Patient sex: F
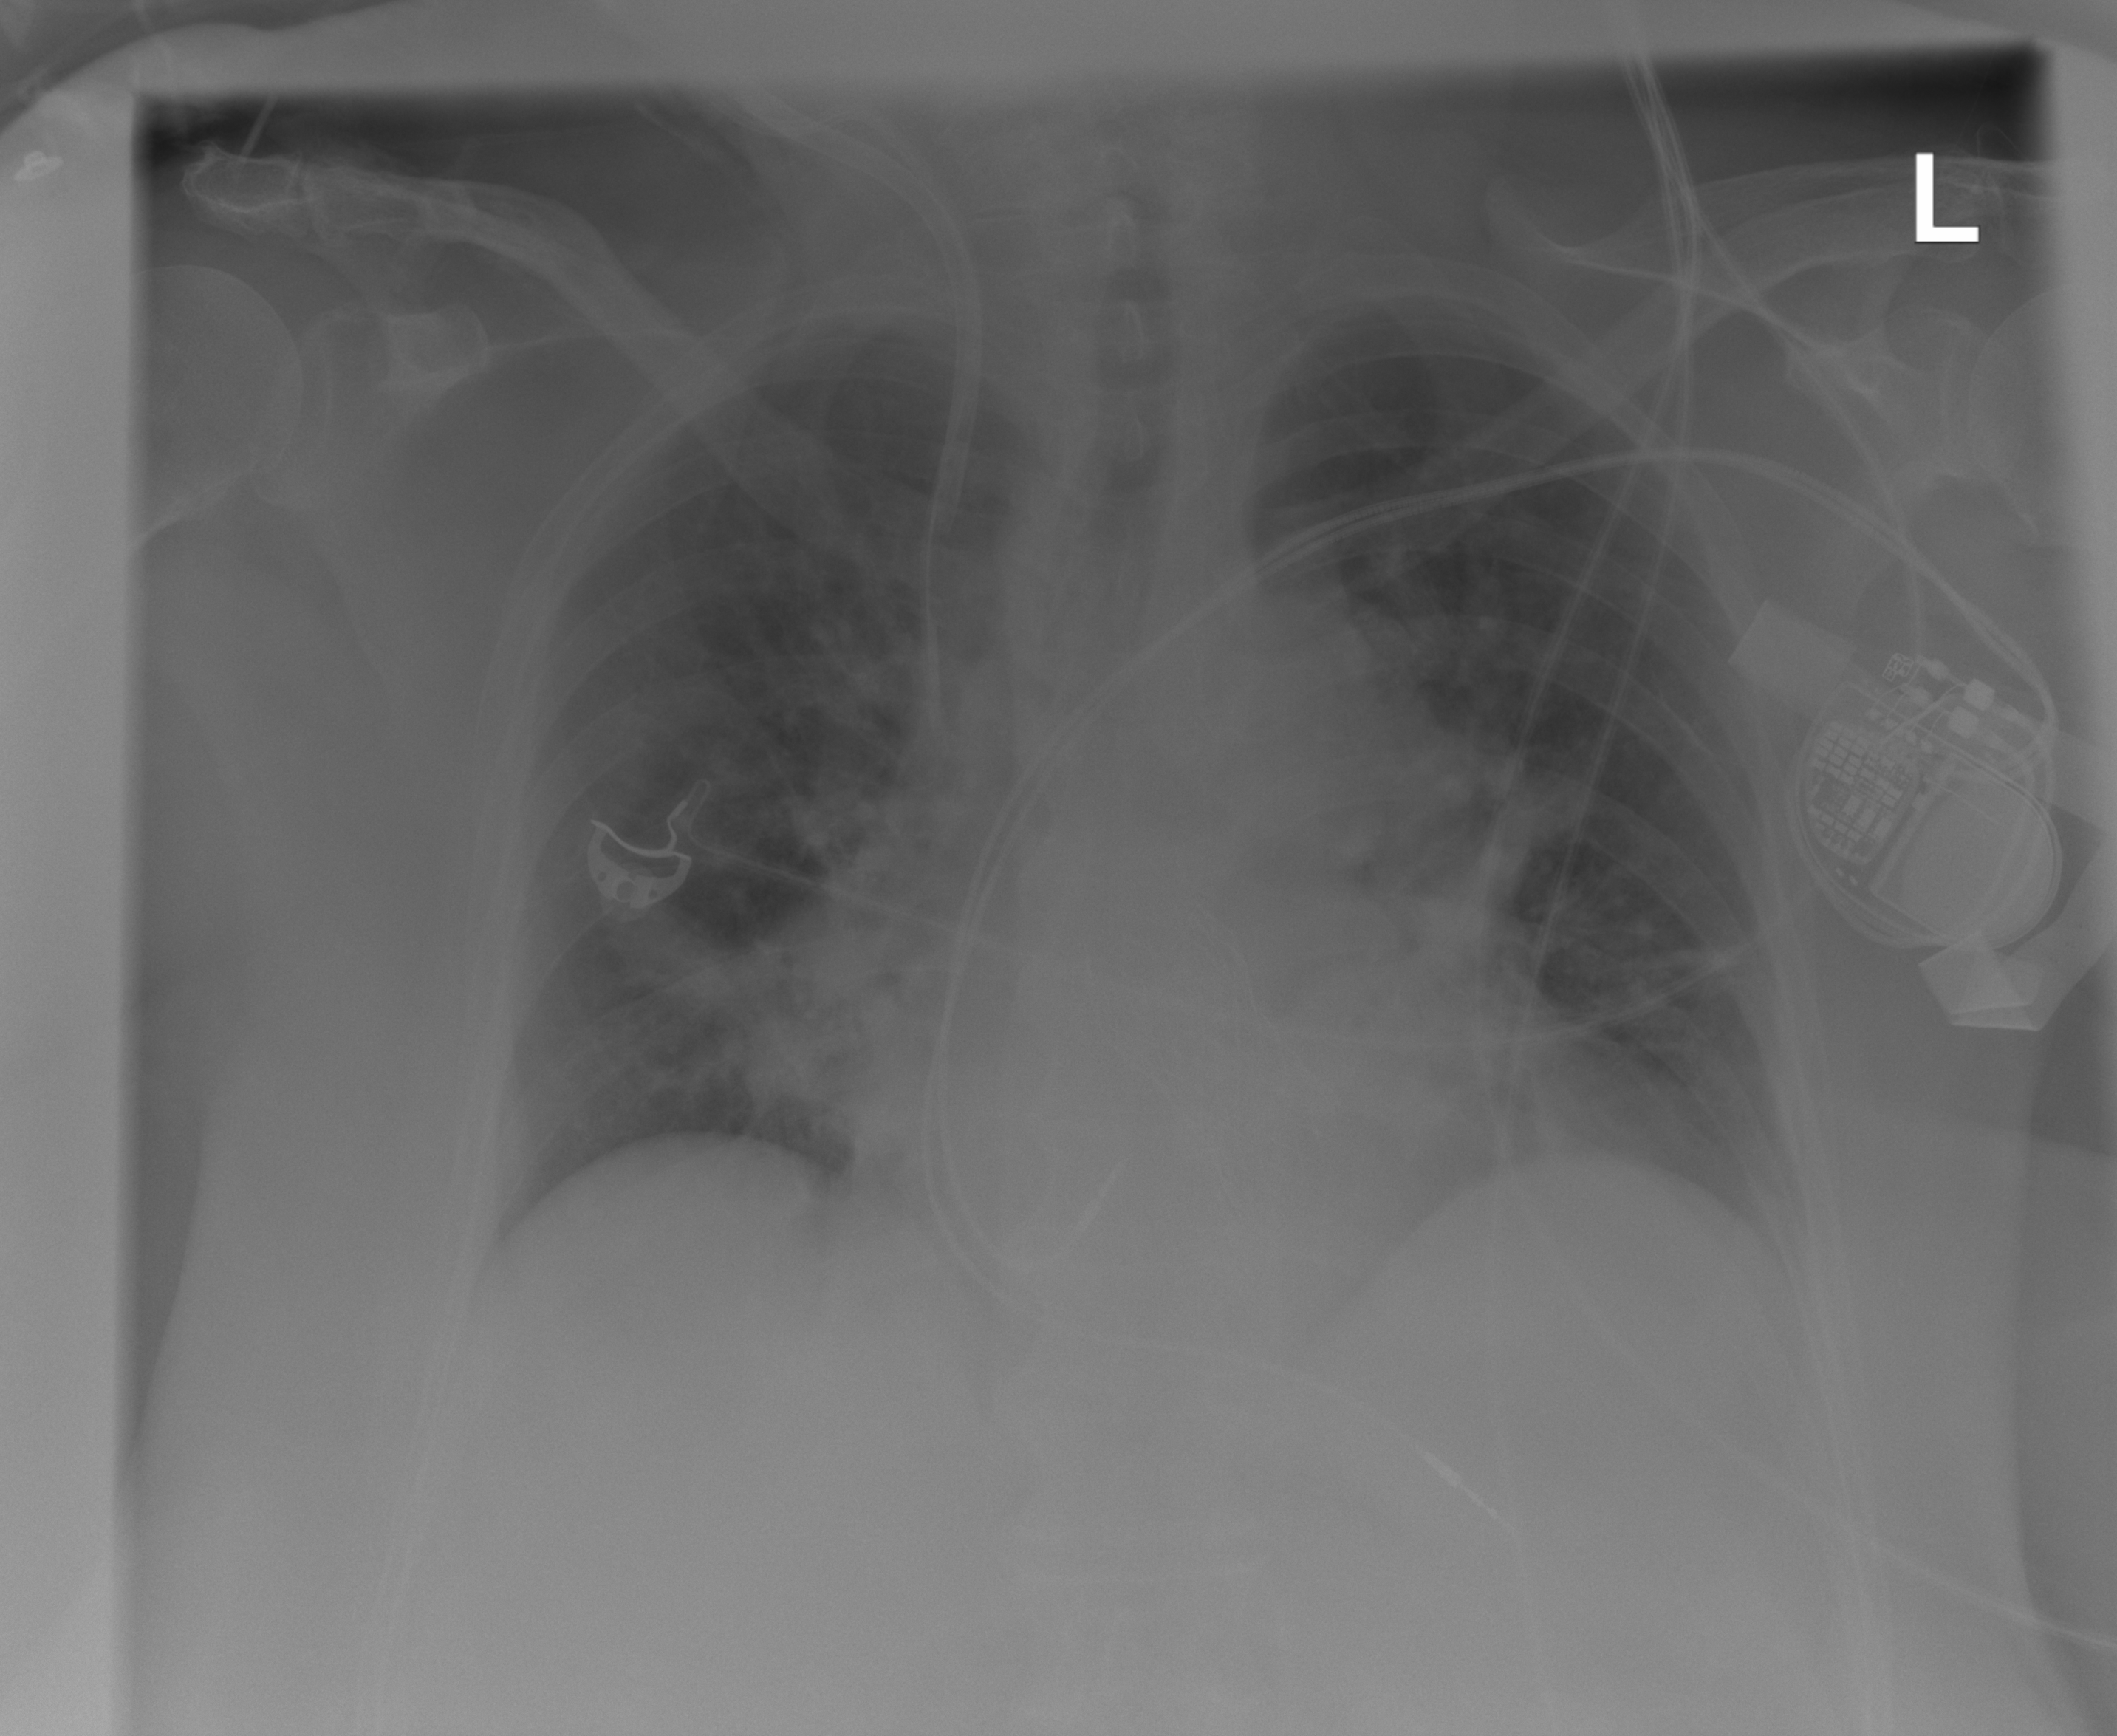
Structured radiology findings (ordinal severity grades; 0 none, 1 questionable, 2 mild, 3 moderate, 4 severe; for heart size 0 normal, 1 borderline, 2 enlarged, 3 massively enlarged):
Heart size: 2
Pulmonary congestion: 2
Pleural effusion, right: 0
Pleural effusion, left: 1
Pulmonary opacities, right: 2
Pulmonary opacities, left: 1
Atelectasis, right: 2
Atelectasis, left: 2